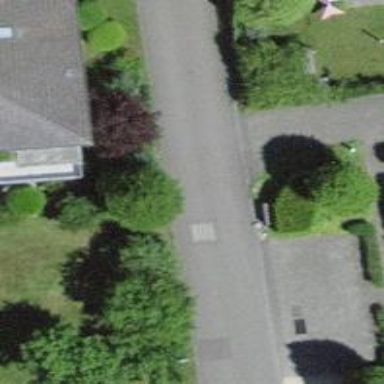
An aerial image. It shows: Footway surfaced with paving stones.